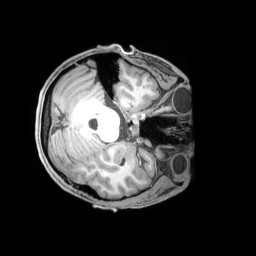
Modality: T1w
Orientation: axial
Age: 26
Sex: male
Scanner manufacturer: siemens
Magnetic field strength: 3 T
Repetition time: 1.97 s
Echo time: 0.00206 s